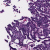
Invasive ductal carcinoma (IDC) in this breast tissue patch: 0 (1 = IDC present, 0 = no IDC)